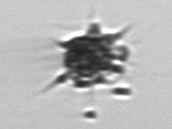
Label: Dictyocha